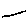
Label: line